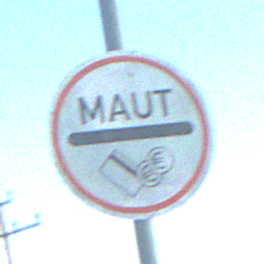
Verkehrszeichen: MautflichtigeStrecke
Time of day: SunriseSunset
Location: Outdoor (RoadRail)
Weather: Clear
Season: NotSpecified
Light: Natural